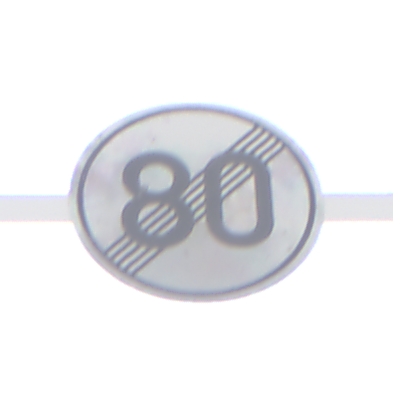
Verkehrszeichen: EndeGeschwindigkeit80
Umgebung: Outdoor, Nature
Tageszeit: Midday
Wetter: Clear
Licht: Natural
Jahreszeit: NotSpecified
Kontrast: HighContrast